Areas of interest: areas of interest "Comprehensive Gymnasium"
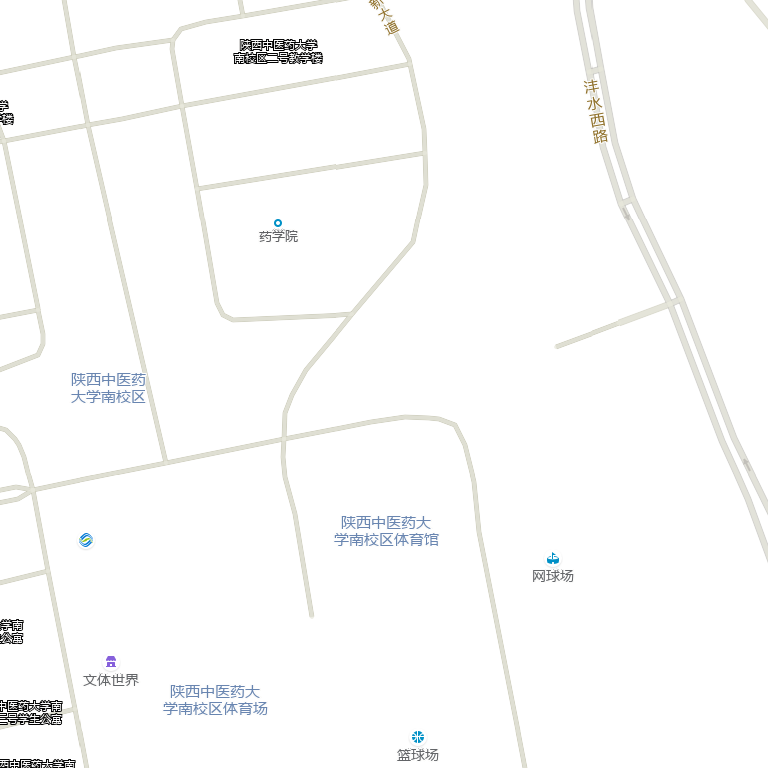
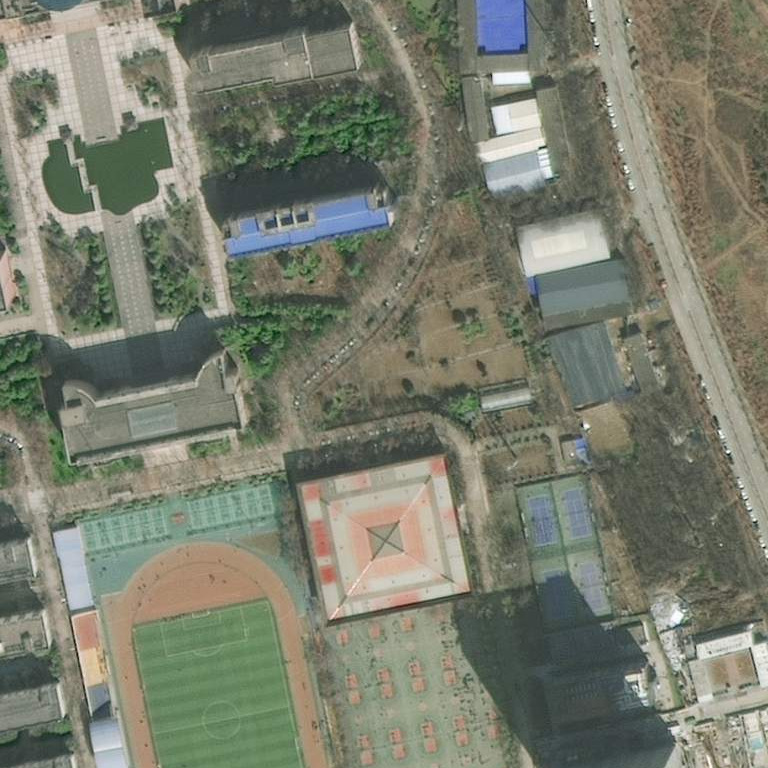